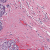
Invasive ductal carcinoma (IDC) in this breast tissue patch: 1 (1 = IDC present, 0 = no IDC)